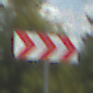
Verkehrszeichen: RichtungstafelnInKurvenGrossLinks
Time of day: Midday
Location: Outdoor (Suburban)
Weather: PartlyCloudy
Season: Summer
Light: Natural